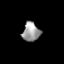
Tissue: skin
Cell type: Fibroblasts
Senescence score: 0.7911
Nuclear area (px): 325
Mean DAPI intensity: 152.634